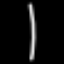
Label: line